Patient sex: M
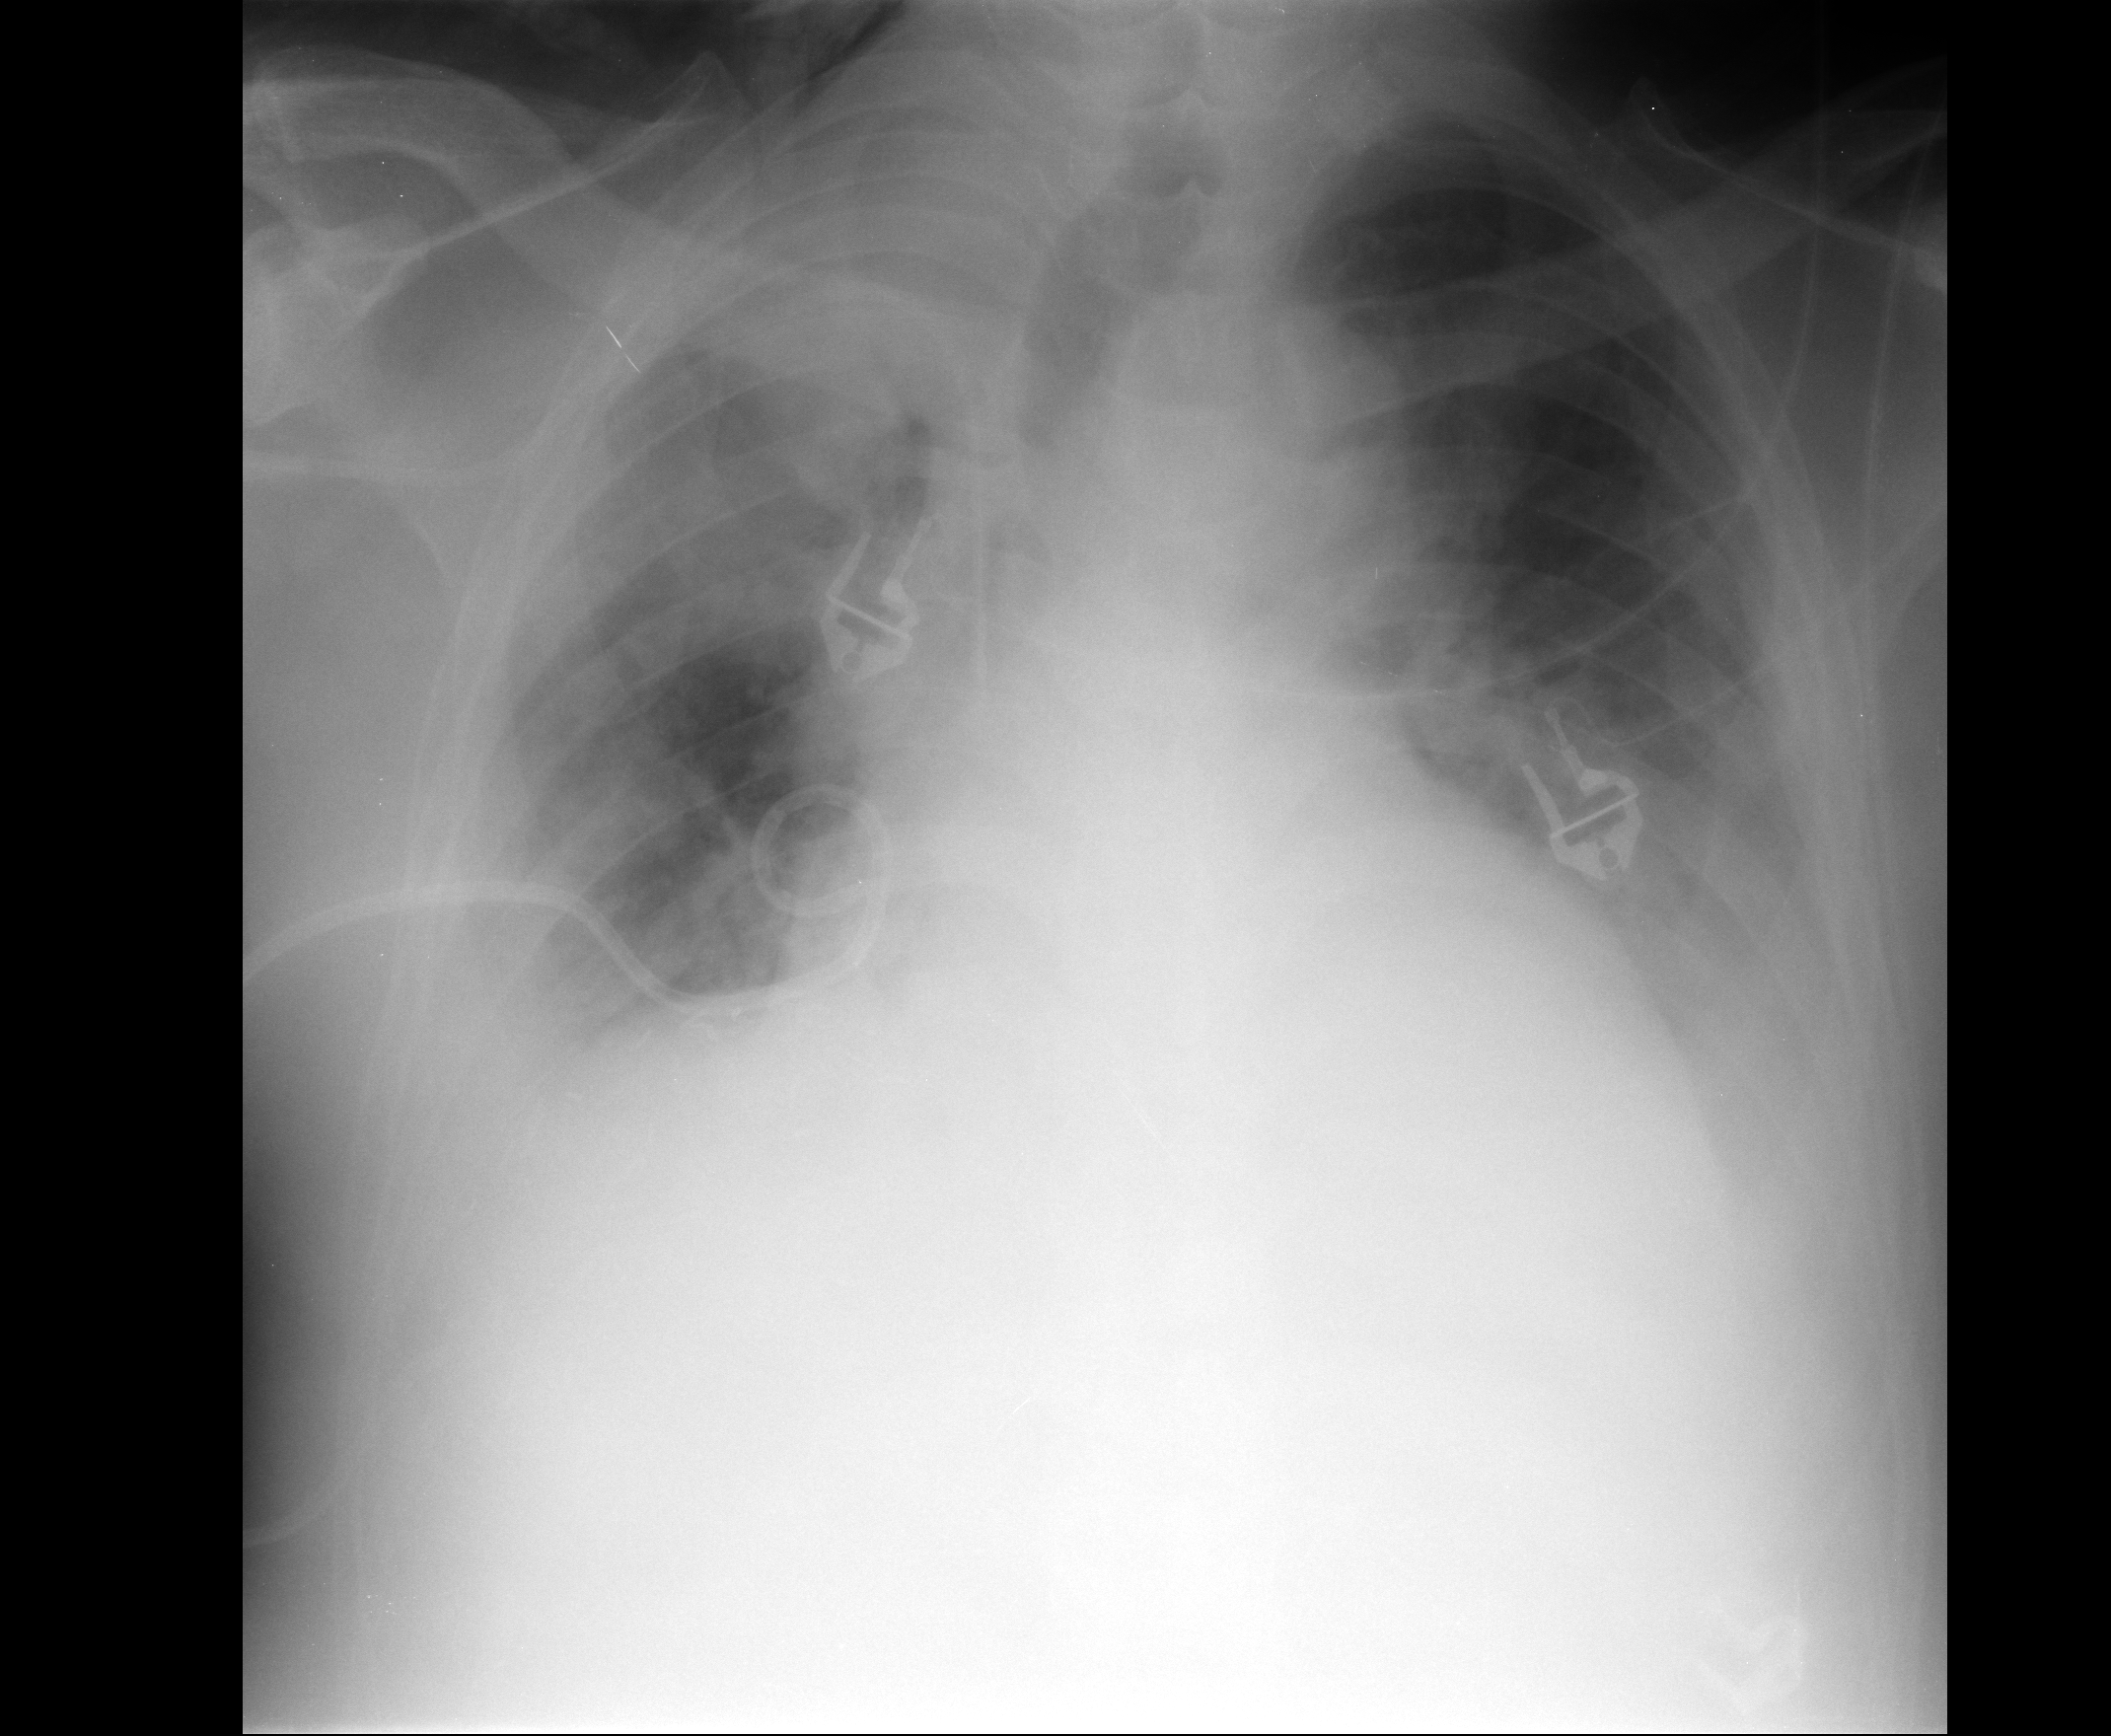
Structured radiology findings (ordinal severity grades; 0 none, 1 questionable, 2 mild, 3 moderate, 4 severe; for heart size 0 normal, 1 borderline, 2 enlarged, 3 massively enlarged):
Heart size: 2
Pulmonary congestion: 0
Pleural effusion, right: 3
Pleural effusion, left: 3
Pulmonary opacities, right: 2
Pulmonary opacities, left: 0
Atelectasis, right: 3
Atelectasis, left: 3